Question:
I managed to run it perfectly on 4.1.1, but on 6.0, it shows that dropdown icon. How to remove the spinning icon?
EDITED: Here is the XML code for the progress bar on the current project
'''
<?xml version="1.0" encoding="utf-8"?>
<layout xmlns:android="http://schemas.android.com/apk/res/android"
xmlns:app="http://schemas.android.com/apk/res-auto">
<android.support.design.widget.CoordinatorLayout
android:layout_width="match_parent"
android:layout_height="match_parent">
<android.support.design.widget.AppBarLayout
android:layout_width="match_parent"
android:layout_height="wrap_content"
android:theme="@style/AppTheme.AppBarOverlay">
<android.support.design.widget.TabLayout
android:id="@+id/tab_layout"
android:layout_width="match_parent"
android:layout_height="wrap_content"
app:tabMode="fixed"
app:tabGravity="fill"
android:fillViewport="false" />
<com.jaredrummler.materialspinner.MaterialSpinner
android:id="@+id/spinner"
android:layout_width="match_parent"
android:layout_height="wrap_content"
android:textColor="#000000"
/>
</android.support.design.widget.AppBarLayout>
<LinearLayout
android:id="@+id/linlaHeaderProgress"
android:layout_width="fill_parent"
android:layout_height="fill_parent"
android:gravity="center"
android:orientation="vertical"
android:visibility="gone"
android:clickable="true">
<ProgressBar
android:id="@+id/loading"
style="@style/Widget.AppCompat.Spinner"
android:layout_width="wrap_content"
android:layout_height="wrap_content">
</ProgressBar>
</LinearLayout>
<android.support.v4.view.ViewPager
android:id="@+id/view_pager"
android:layout_width="match_parent"
android:layout_height="match_parent"
app:layout_behavior="@string/appbar_scrolling_view_behavior"/>
</android.support.design.widget.CoordinatorLayout>
</layout>
'''
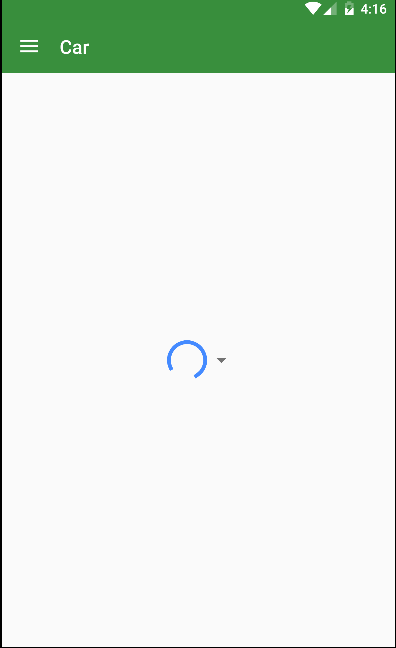
Answer: It is because you are using a spinner style:
'''
style="@style/Widget.AppCompat.Spinner"
'''
You should use a ProgressBar style instead